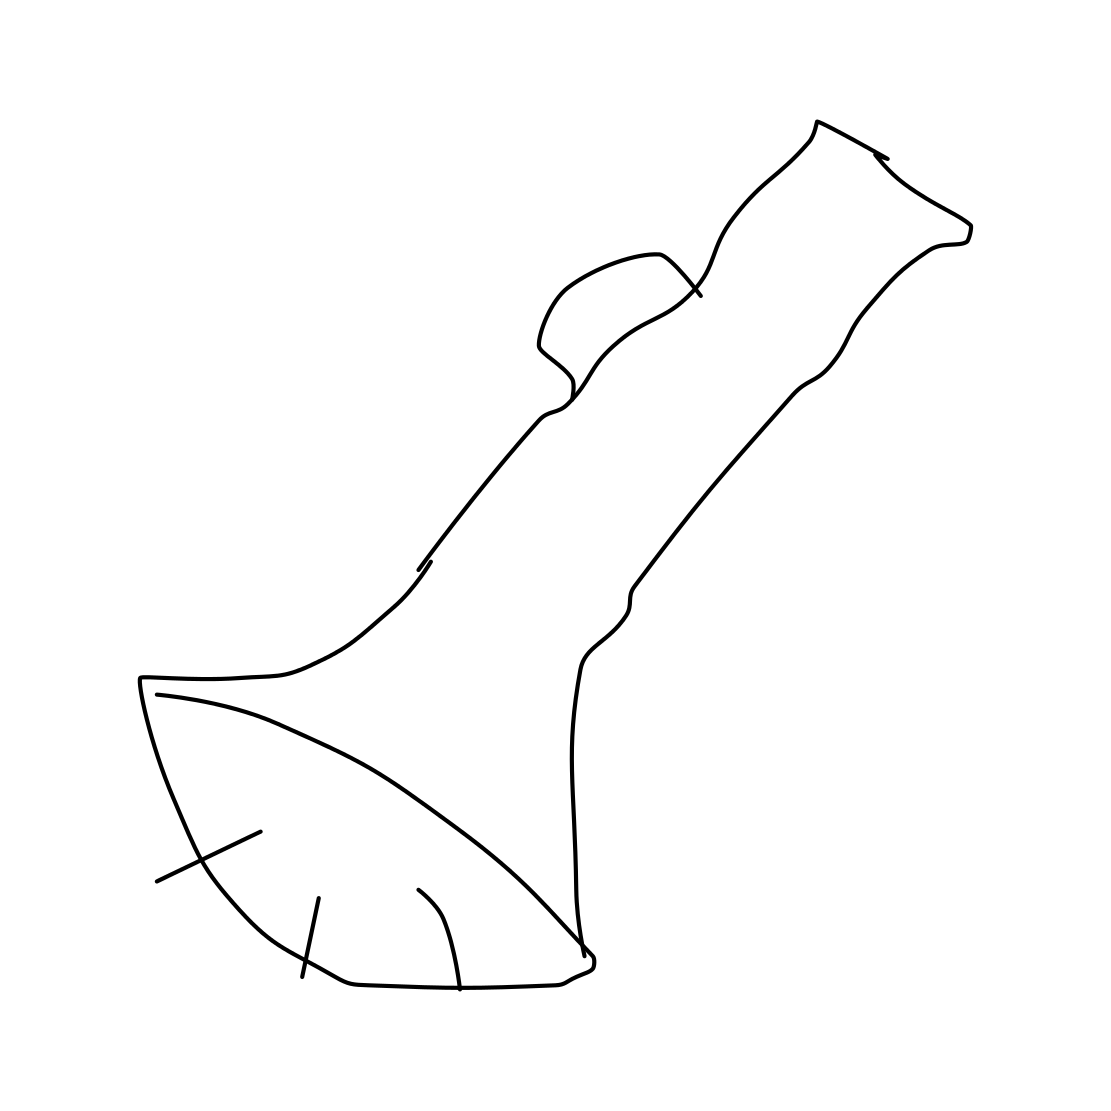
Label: flashlight